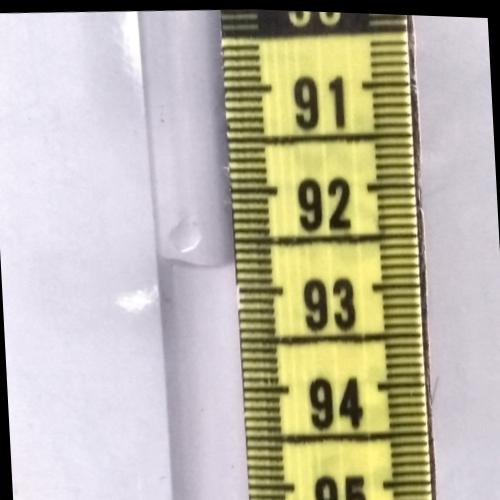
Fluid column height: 92.7 cm